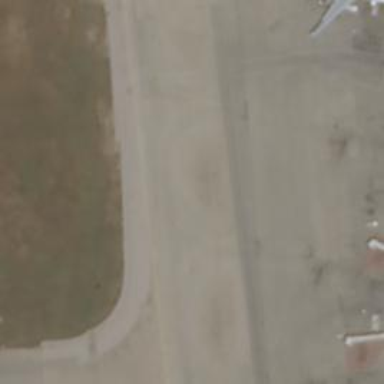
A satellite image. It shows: View of taxiway at the airport.